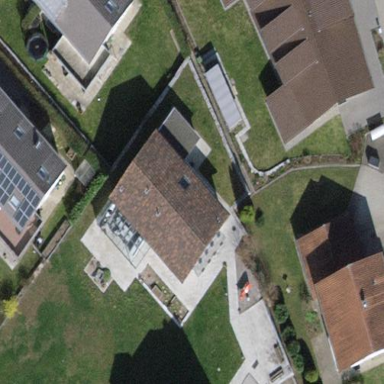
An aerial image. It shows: Detached building with gabled roof.